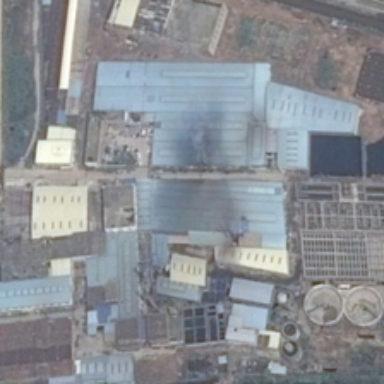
The industrial houses in the street are neatly arranged .